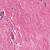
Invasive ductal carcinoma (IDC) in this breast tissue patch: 0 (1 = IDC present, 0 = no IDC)